Question: '''
create procedure sp_FldBkgData
(
IN awb int,
IN origin varchar(2),
IN dist varchar(2),
IN courier int,
IN pdate varchar(10),
IN acc int,
IN service varchar(1),
IN agent1 varchar(5),
IN agent2 varchar(5),
IN bkgtime int,
IN sname varchar(45),
IN sadd1 varchar(45),
IN sadd2 varchar(45),
IN sadd3 varchar(45),
IN scity varchar(45),
IN sstate varchar(25),
IN spostal int,
IN scountry varchar(8),
IN sph varchar(11),
IN sfax varchar(25),
IN smail varchar(45),
IN sref varchar(45),
IN carrier varchar(45),
IN ccompany varchar(45),
IN cname varchar(45),
IN cadd1 varchar(45),
IN cadd2 varchar(45),
IN cadd3 varchar(45),
IN ccity varchar(25),
IN cstate varchar(15),
IN ccountry varchar(45),
IN cgateway varchar(3),
IN cph varchar(25),
IN goods varchar(45),
IN paymode varchar(7),
IN curr varchar(3),
IN val int,
IN pcs int,
IN weight double,
IN handling varchar(1),
IN insurrance varchar(3),
IN fac int,
IN gst int
)
BEGIN
INSERT INTO cms_module_fieldbooking (Awb) VALUES (awb);
END
'''
Here is the error:

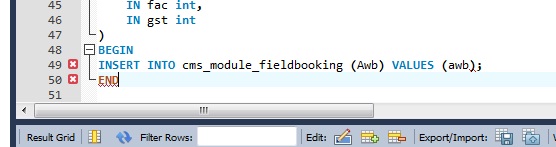
Answer: To create a procedure in the MySQL Workbench Query Editor, you need to specify a delimiter other than the semicolon.
For example:
'''
DELIMITER $$
CREATE PROCEDURE foo()
BEGIN
SELECT 'foo';
END$$
DELIMITER ;
'''
As an alternative, MySQL Workbench also has a "routine" editor that automatically handles the delimiter for you. (In the schema list on the left, right click on Procedures, and select "Create Procedure". When you click Apply, you'll see the actual script, that includes the DELIMITER statements.